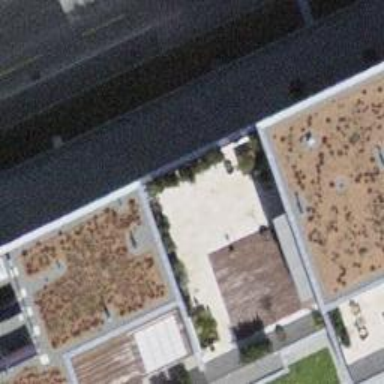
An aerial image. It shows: Building with tile roof.